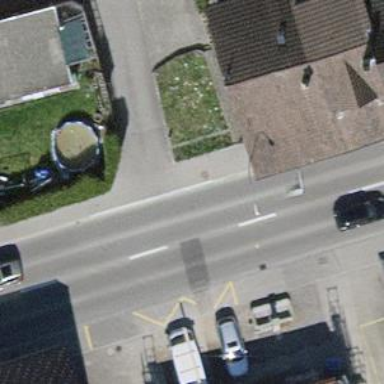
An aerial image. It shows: Public transport stop position.